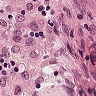
Metastatic tissue present: no